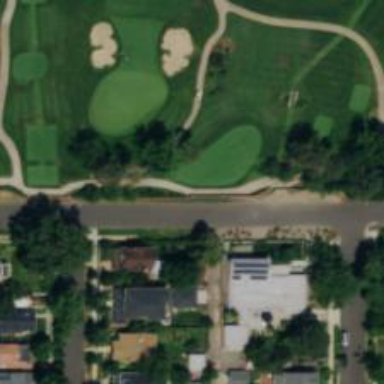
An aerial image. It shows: Well-maintained path designated as golf cart path with grade1 tracktype.